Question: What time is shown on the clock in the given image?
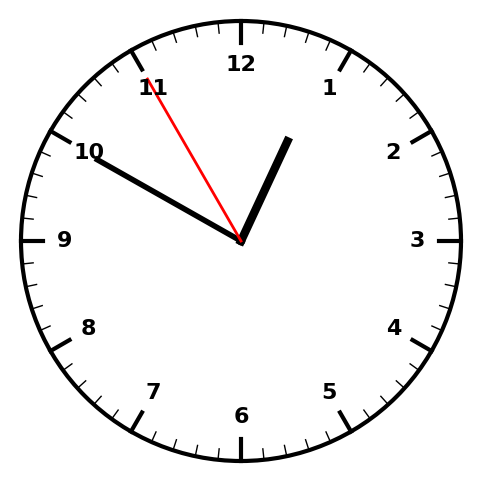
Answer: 12:49:55